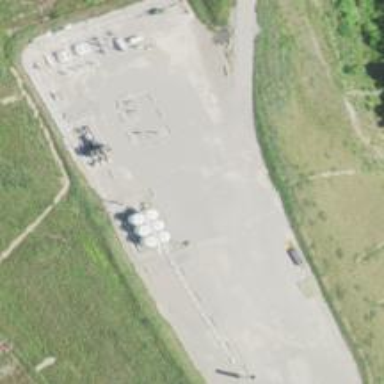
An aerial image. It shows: Storage tank with man-made structure.